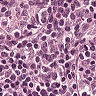
Metastatic tissue present: no